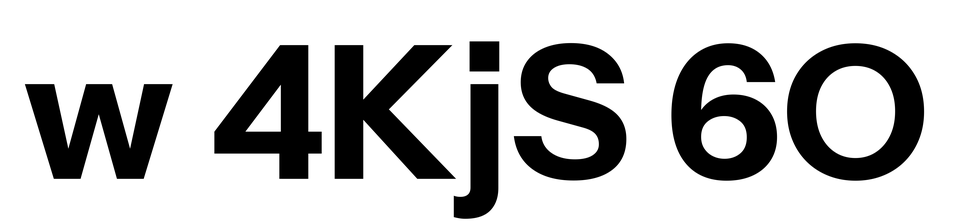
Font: InstrumentSans_Bold